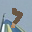
Label: 7